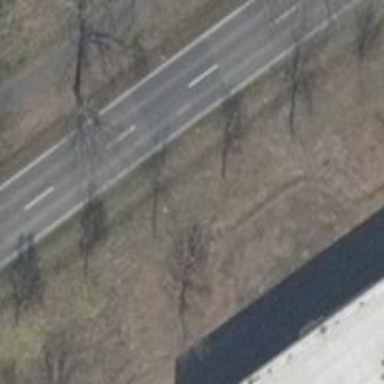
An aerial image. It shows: Avenue lined with broadleaved deciduous trees.